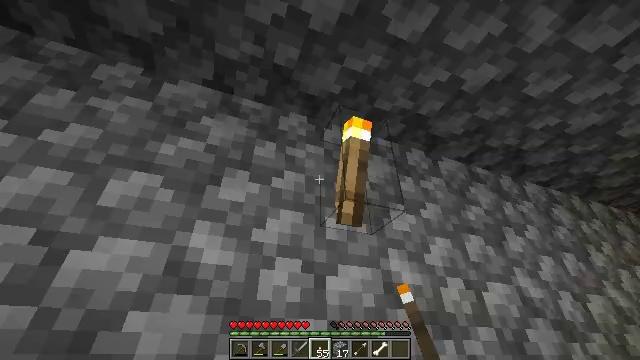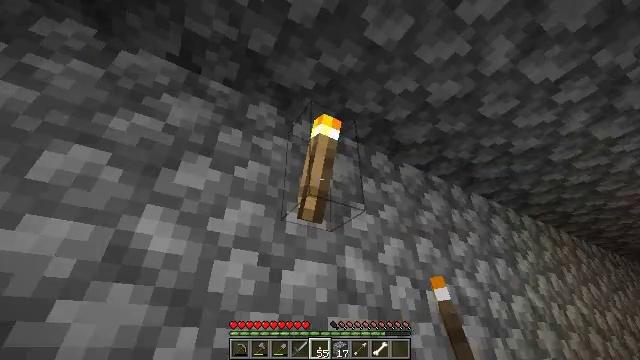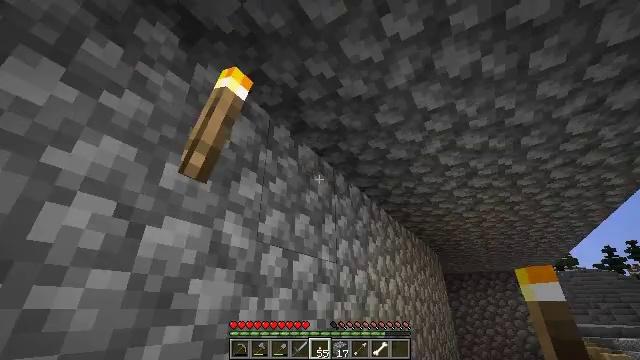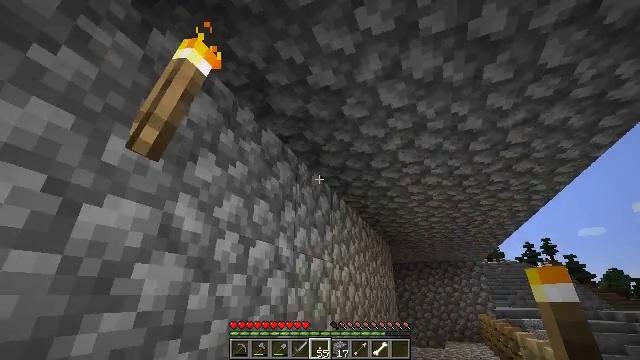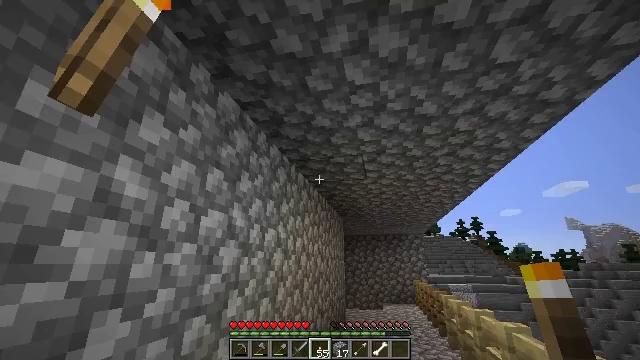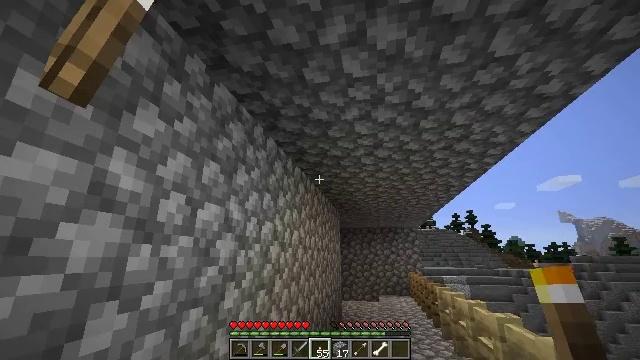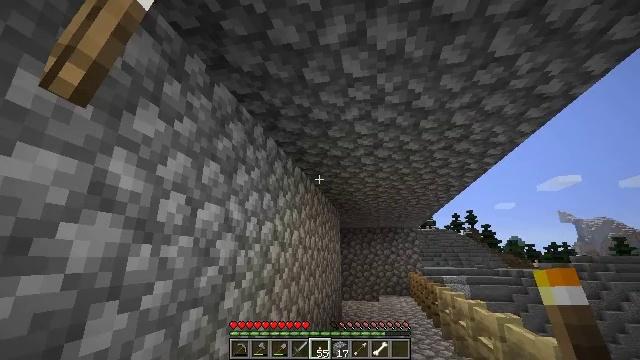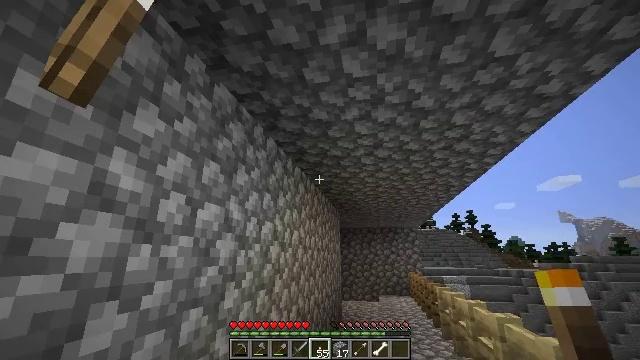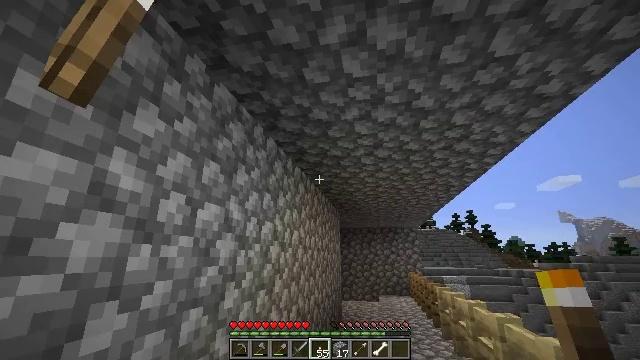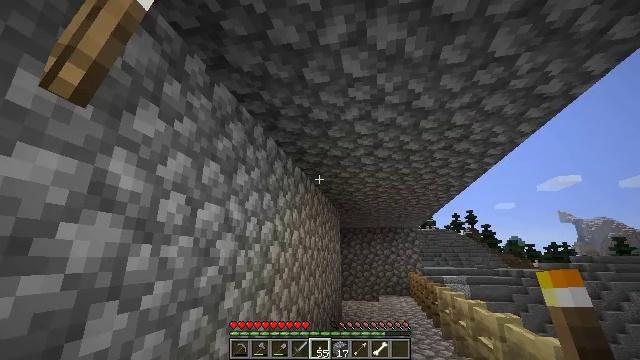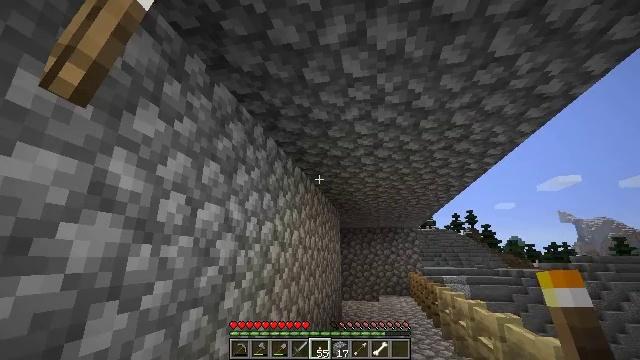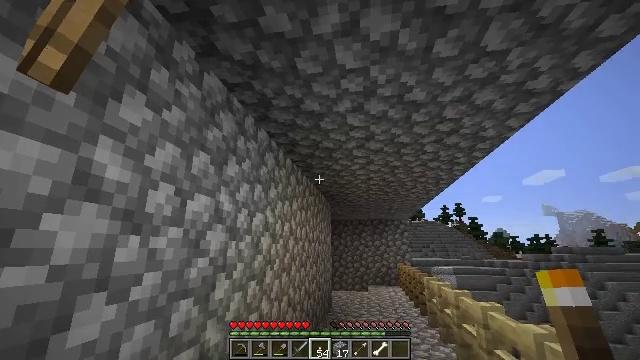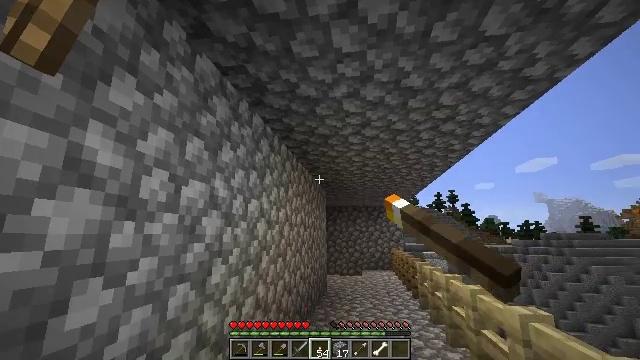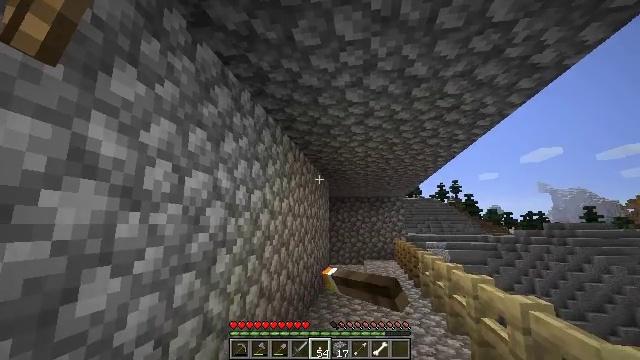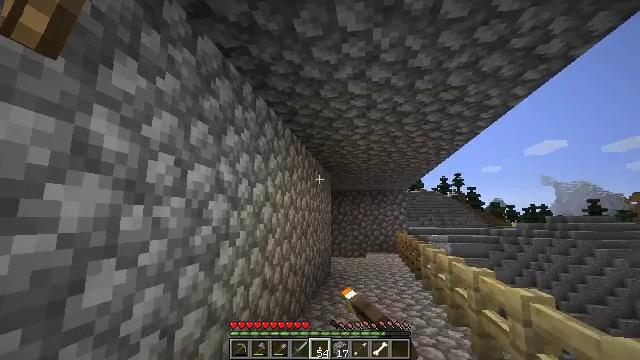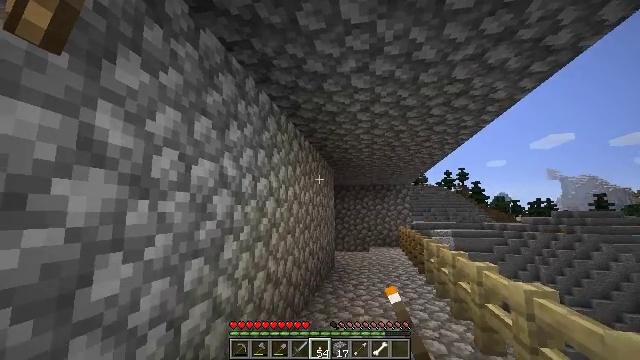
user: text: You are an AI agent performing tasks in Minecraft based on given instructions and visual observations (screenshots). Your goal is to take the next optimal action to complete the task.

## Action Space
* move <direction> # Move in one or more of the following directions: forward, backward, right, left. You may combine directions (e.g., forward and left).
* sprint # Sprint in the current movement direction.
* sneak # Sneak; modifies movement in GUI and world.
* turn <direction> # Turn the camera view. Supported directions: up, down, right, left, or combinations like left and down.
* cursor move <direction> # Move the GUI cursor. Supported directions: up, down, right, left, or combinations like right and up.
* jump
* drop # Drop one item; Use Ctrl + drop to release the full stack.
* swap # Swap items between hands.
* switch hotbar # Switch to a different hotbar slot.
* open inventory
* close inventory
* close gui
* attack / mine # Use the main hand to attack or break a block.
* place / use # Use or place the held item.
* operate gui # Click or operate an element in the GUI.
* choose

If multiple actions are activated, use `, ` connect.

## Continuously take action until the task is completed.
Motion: motion action
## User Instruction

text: Remove a torch from the inventory.
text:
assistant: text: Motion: turn right and down
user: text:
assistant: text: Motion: turn right and down
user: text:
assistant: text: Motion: turn right and down
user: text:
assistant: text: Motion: turn right and down
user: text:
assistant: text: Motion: turn down
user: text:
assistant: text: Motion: no_op
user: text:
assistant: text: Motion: no_op
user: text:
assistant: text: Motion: no_op
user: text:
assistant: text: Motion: no_op
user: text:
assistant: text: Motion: no_op
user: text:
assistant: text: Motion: turn right and down, drop
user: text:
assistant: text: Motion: turn right and down, drop
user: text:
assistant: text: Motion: turn down, drop
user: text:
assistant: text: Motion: turn down, drop
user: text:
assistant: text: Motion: turn down, drop
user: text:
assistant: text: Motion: drop